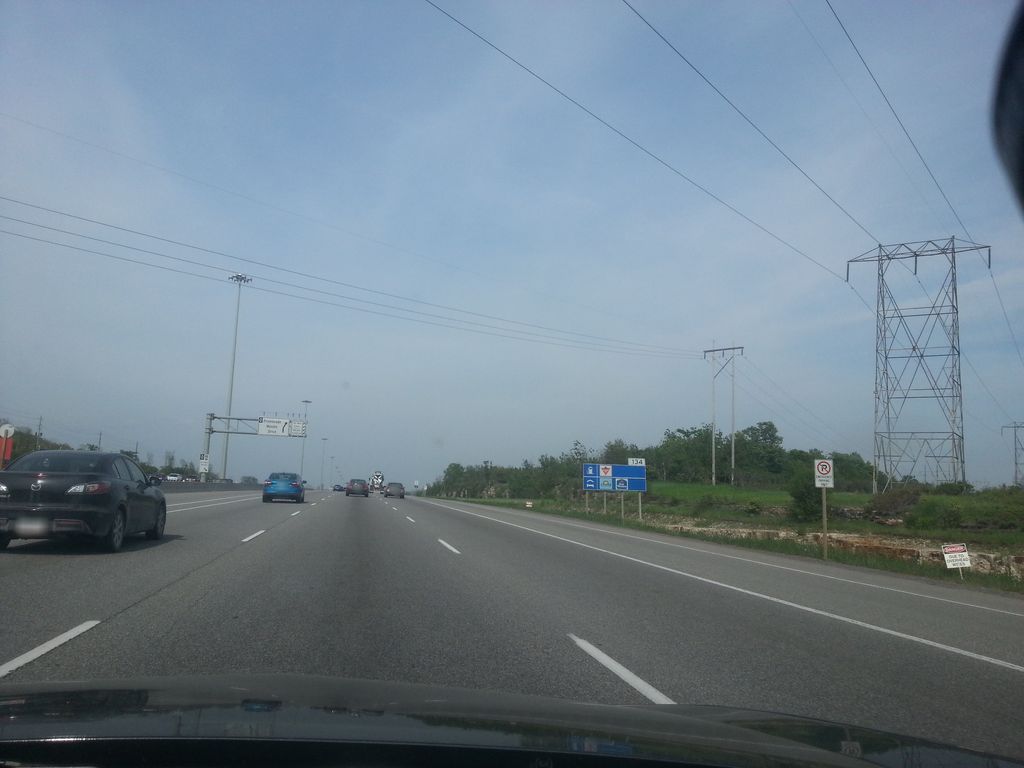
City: ottawa-gatineau